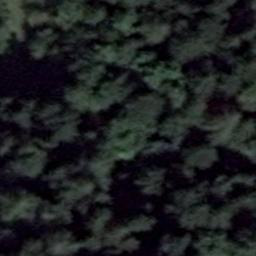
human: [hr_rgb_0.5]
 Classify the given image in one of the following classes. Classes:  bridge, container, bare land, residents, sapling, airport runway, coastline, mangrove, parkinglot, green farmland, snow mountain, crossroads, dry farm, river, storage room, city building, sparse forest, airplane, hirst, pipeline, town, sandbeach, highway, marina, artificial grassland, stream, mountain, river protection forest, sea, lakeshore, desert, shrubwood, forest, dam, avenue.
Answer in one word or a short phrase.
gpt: forest